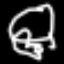
Label: frog